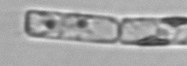
Label: Guinardia_delicatula